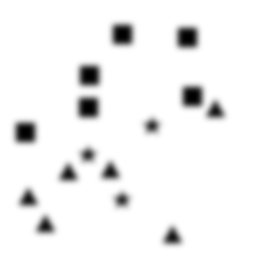
Squares: 6
Triangles: 6
Stars: 3
Total shapes: 15